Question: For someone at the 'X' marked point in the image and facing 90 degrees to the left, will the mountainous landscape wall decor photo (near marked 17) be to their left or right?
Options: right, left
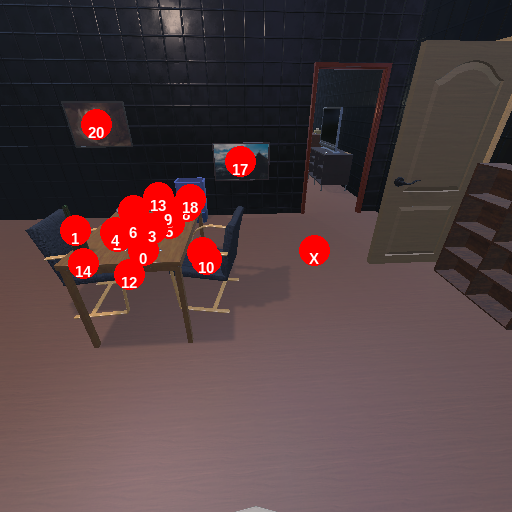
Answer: right